Interaction volume radius: 5 \u00c5
Interaction volume height: 15 \u00c5
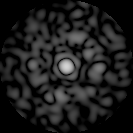
Disorder parameter: 0.8162